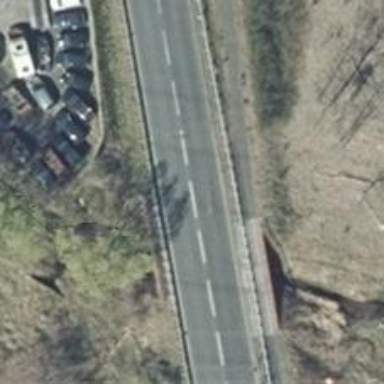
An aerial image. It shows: Secondary road with asphalt surface passing over bridge.